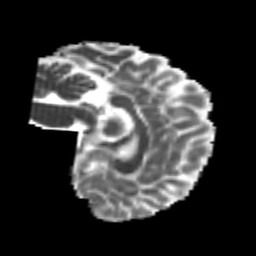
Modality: MD
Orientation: sagittal
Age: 23
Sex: female
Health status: healthy
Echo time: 0.074 s